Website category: game
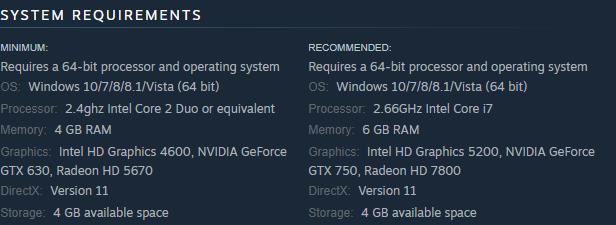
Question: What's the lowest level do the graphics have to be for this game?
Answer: Intel HD Graphics 4600, NVIDIA GeForce GTX 630, Radeon HD 5670

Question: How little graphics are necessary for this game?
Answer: Intel HD Graphics 4600, NVIDIA GeForce GTX 630, Radeon HD 5670

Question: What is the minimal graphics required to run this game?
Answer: Intel HD Graphics 4600, NVIDIA GeForce GTX 630, Radeon HD 5670

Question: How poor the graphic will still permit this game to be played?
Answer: Intel HD Graphics 4600, NVIDIA GeForce GTX 630, Radeon HD 5670

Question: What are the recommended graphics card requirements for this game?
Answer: Intel HD Graphics 5200, NVIDIA GeForce GTX 750, Radeon HD 7800

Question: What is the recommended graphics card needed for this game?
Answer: Intel HD Graphics 5200, NVIDIA GeForce GTX 750, Radeon HD 7800

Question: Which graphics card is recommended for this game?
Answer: Intel HD Graphics 5200, NVIDIA GeForce GTX 750, Radeon HD 7800

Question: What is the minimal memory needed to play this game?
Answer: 4 GB RAM

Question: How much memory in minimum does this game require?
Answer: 4 GB RAM

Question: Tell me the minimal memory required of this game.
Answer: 4 GB RAM

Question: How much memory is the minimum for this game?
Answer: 4 GB RAM

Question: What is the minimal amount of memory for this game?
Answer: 4 GB RAM

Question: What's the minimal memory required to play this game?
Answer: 4 GB RAM

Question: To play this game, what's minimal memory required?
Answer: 4 GB RAM

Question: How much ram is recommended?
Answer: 6 GB RAM

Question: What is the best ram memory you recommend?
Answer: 6 GB RAM

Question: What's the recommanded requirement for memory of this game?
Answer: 6 GB RAM

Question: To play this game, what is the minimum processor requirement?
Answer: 2.4ghz Intel Core 2 Duo or equivalent

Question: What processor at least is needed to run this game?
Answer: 2.4ghz Intel Core 2 Duo or equivalent

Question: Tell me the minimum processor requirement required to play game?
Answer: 2.4ghz Intel Core 2 Duo or equivalent

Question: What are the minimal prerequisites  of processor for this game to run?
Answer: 2.4ghz Intel Core 2 Duo or equivalent

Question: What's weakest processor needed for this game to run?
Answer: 2.4ghz Intel Core 2 Duo or equivalent

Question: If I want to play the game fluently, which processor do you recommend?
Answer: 2.66GHz Intel Core i7

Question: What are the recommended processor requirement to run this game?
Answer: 2.66GHz Intel Core i7

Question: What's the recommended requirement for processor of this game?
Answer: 2.66GHz Intel Core i7

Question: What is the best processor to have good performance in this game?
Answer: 2.66GHz Intel Core i7

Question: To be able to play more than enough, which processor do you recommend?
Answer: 2.66GHz Intel Core i7